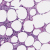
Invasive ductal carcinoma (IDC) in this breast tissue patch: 0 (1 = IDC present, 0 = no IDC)